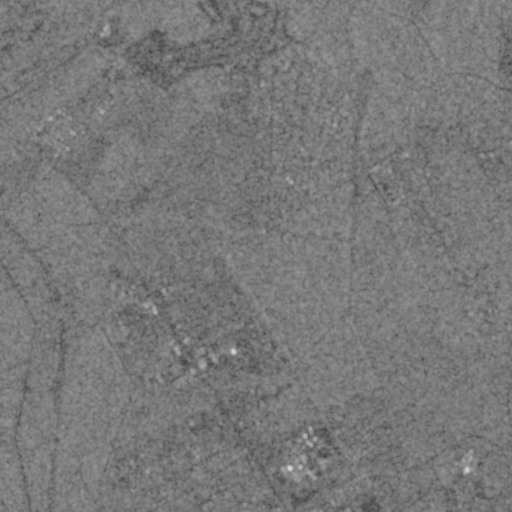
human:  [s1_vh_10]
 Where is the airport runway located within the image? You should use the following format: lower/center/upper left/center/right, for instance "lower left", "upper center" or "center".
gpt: The airport runway is located in the upper right of the image.
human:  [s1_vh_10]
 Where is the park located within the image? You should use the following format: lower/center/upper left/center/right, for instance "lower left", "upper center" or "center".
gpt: There is no park in the image.

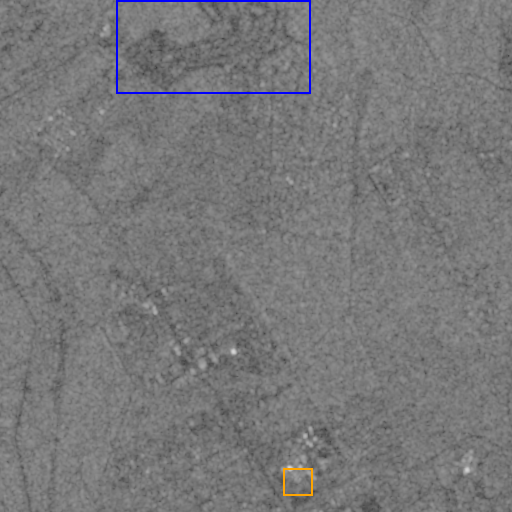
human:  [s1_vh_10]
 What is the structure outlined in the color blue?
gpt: The structure outlined in blue is a park.
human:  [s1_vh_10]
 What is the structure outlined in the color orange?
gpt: The structure outlined in orange is a building.
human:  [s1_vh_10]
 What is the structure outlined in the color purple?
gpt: There is no purple outline.